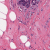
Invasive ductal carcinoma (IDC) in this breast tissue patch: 0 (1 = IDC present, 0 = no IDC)